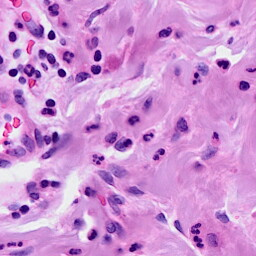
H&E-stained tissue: Breast